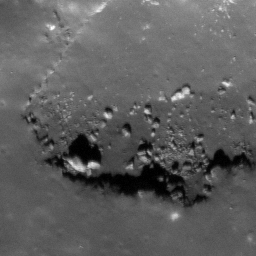
Pit: Copernicus LB5
Host crater: Copernicus
Host type: impact_melt
Lunar coordinates: latitude 10.235, longitude 339.69